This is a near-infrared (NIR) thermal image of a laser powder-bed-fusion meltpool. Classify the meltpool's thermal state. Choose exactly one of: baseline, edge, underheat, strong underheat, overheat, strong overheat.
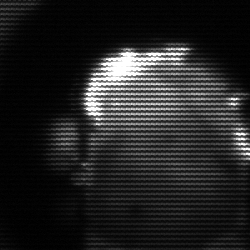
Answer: baseline